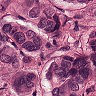
Metastatic tissue present: yes